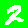
Digit: 2